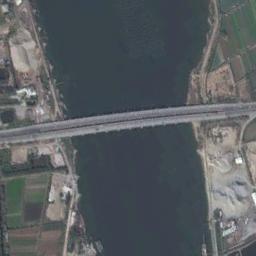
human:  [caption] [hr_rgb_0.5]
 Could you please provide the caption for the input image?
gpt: There is a bridge over the river between the farmlands .

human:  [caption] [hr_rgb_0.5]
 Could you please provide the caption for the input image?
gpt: There is an island near the bridge .

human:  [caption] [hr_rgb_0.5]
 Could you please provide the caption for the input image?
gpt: A bridge connects the land on both sides of the deep blue river  There are many residential areas and green farmland on the land .

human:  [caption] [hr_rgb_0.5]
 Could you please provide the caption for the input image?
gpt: A bridge built on a dark blue river and the farmland on both sides of the river .

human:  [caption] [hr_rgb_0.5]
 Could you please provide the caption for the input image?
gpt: There is a bridge over the river .